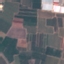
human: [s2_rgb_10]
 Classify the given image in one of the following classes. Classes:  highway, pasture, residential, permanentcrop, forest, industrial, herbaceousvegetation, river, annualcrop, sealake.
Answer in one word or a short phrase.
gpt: PermanentCrop